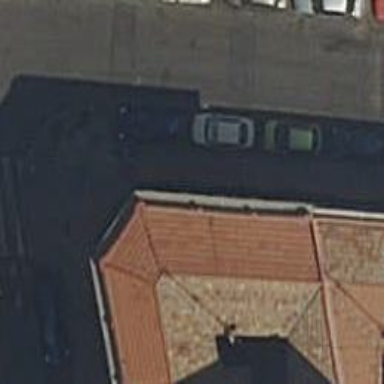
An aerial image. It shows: Motorcycle parking area.